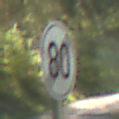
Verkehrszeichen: EndeGeschwindigkeit80
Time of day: MorningAfternoon
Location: Outdoor (Nature)
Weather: Clear
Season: NotSpecified
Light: Natural